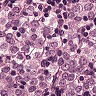
Metastatic tissue present: yes